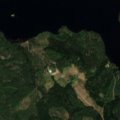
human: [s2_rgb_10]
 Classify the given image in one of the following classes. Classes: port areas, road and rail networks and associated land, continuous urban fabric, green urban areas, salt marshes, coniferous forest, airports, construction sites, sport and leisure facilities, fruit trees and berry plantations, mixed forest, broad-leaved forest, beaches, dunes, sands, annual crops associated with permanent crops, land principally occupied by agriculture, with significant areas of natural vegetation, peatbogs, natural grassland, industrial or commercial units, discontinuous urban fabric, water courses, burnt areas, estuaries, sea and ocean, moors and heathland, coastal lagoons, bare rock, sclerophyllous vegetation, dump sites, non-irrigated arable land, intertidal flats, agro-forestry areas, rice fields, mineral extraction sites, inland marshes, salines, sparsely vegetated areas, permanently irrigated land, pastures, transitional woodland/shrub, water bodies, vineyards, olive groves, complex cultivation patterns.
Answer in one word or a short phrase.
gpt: coniferous forest, mixed forest, water bodies